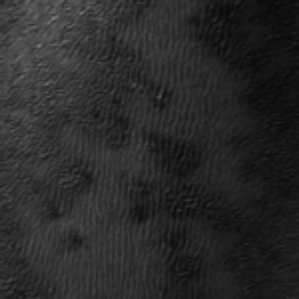
Label: frost